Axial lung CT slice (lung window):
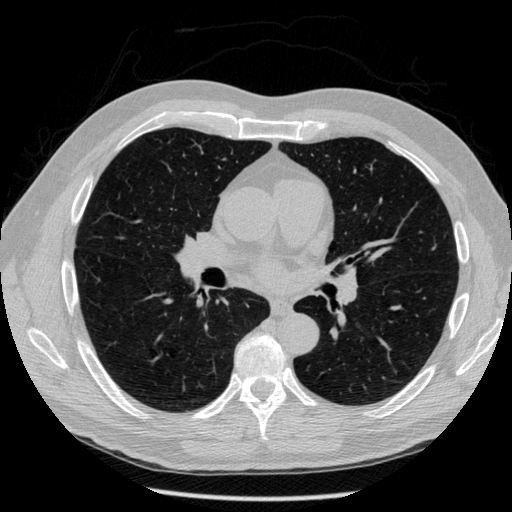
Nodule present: no